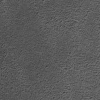
Atmospheric dust classification: not_dusty